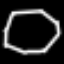
Label: octagon